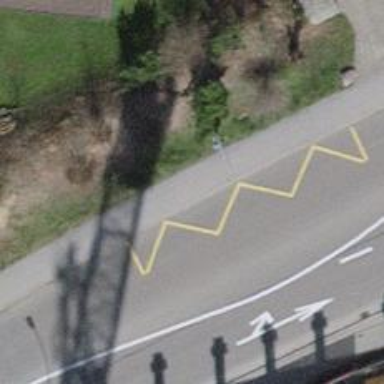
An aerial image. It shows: Bus stop with platform for public transport.